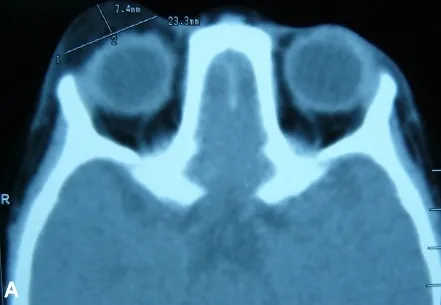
CT images show a 7.4x23.3 mm-sized low density mass in the upper eyelid of the right orbit (A).
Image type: radiology (ct)